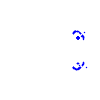
Particle: kaon